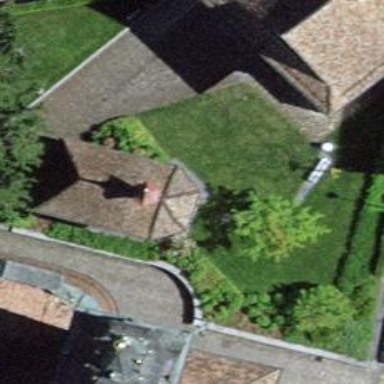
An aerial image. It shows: Chapel that serves as place of worship.